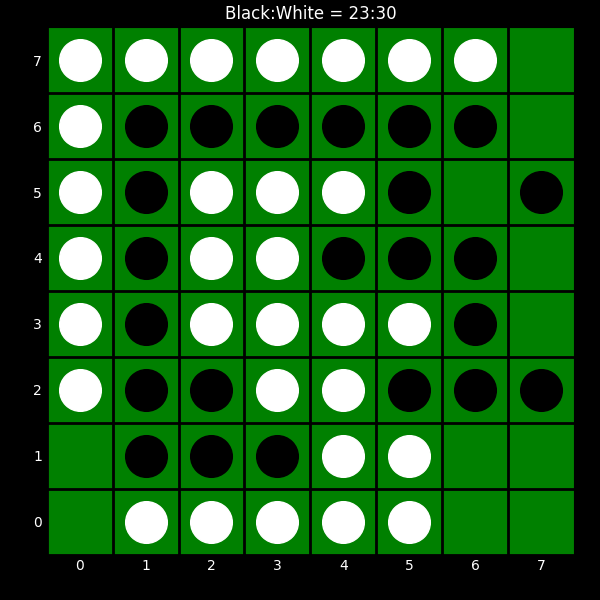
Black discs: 23
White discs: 30